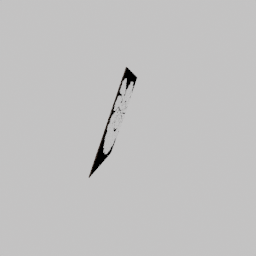
Label: decoration